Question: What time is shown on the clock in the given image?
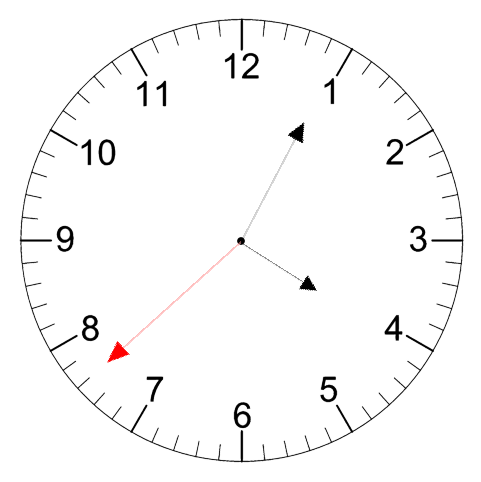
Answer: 04:04:38